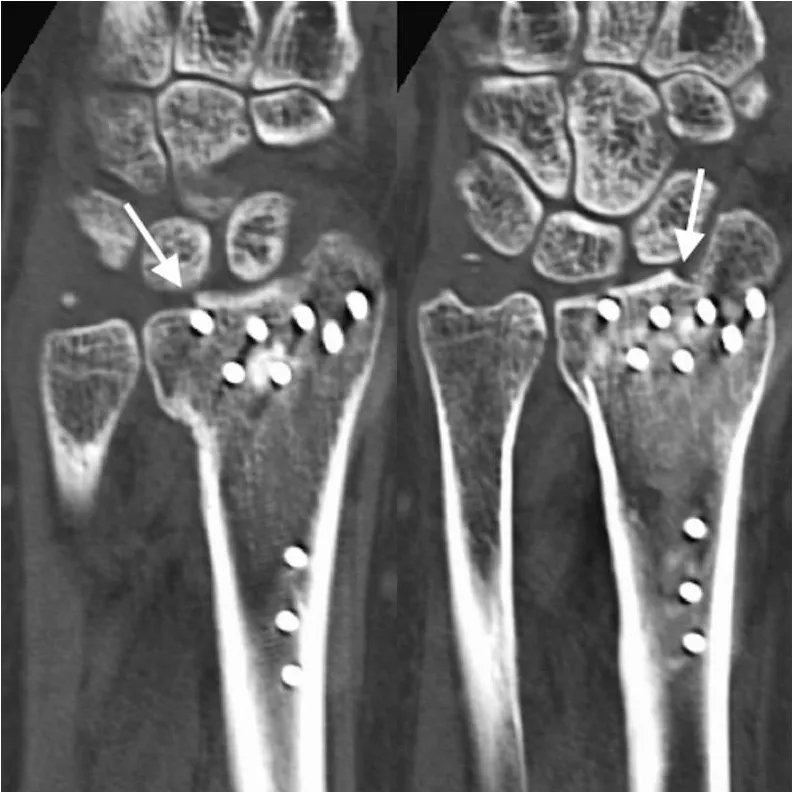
CT images showing an irregular articular surface due to poor reduction in the initial surgery.
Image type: radiology (ct)